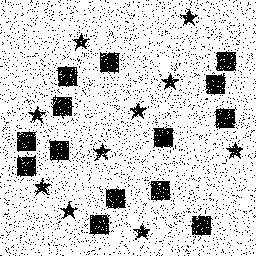
Squares: 14
Triangles: 0
Stars: 10
Total shapes: 24